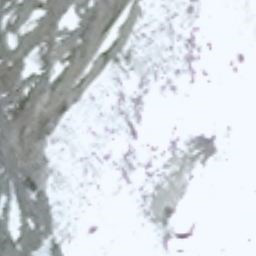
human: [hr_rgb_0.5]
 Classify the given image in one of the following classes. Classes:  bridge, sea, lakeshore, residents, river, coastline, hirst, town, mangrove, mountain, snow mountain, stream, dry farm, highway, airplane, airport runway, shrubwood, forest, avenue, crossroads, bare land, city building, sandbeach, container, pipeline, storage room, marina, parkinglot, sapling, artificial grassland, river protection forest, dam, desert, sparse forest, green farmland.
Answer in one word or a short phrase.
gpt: snow mountain